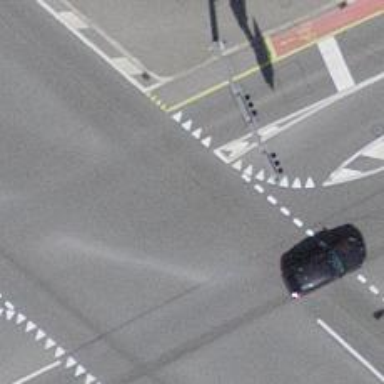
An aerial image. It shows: Road with traffic signals.